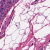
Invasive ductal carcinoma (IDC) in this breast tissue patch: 0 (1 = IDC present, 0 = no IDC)